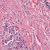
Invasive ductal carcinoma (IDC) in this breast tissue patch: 1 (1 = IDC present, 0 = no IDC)